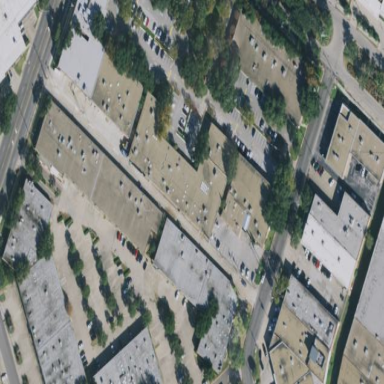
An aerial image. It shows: Office building.